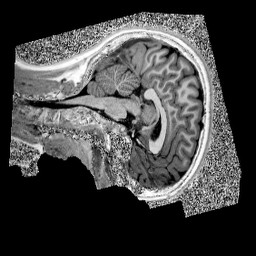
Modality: UNIT1
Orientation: sagittal
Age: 11
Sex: female
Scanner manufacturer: siemens
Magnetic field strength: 3 T
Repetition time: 4 s
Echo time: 0.00303 s